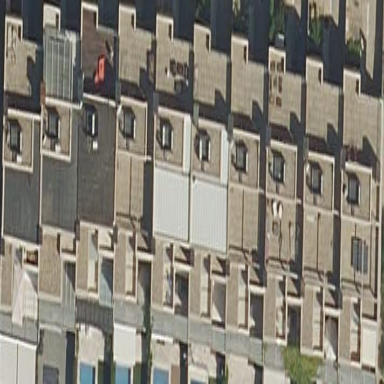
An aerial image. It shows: Terrace building.